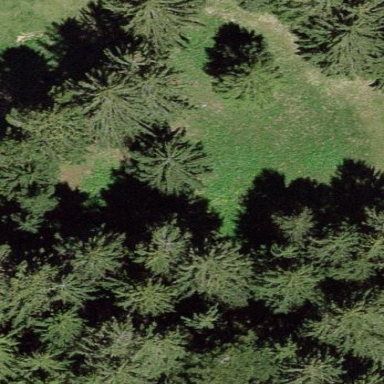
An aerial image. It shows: Forest area.